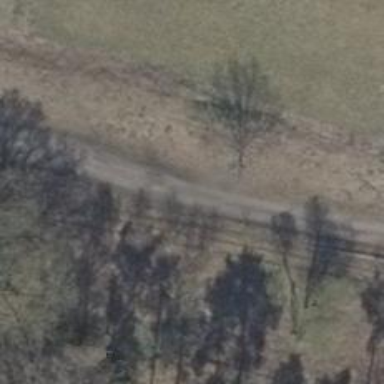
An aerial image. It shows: Sandy track with grade3 tracktype.